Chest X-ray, PA view. Patient: 66 years old, sex M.
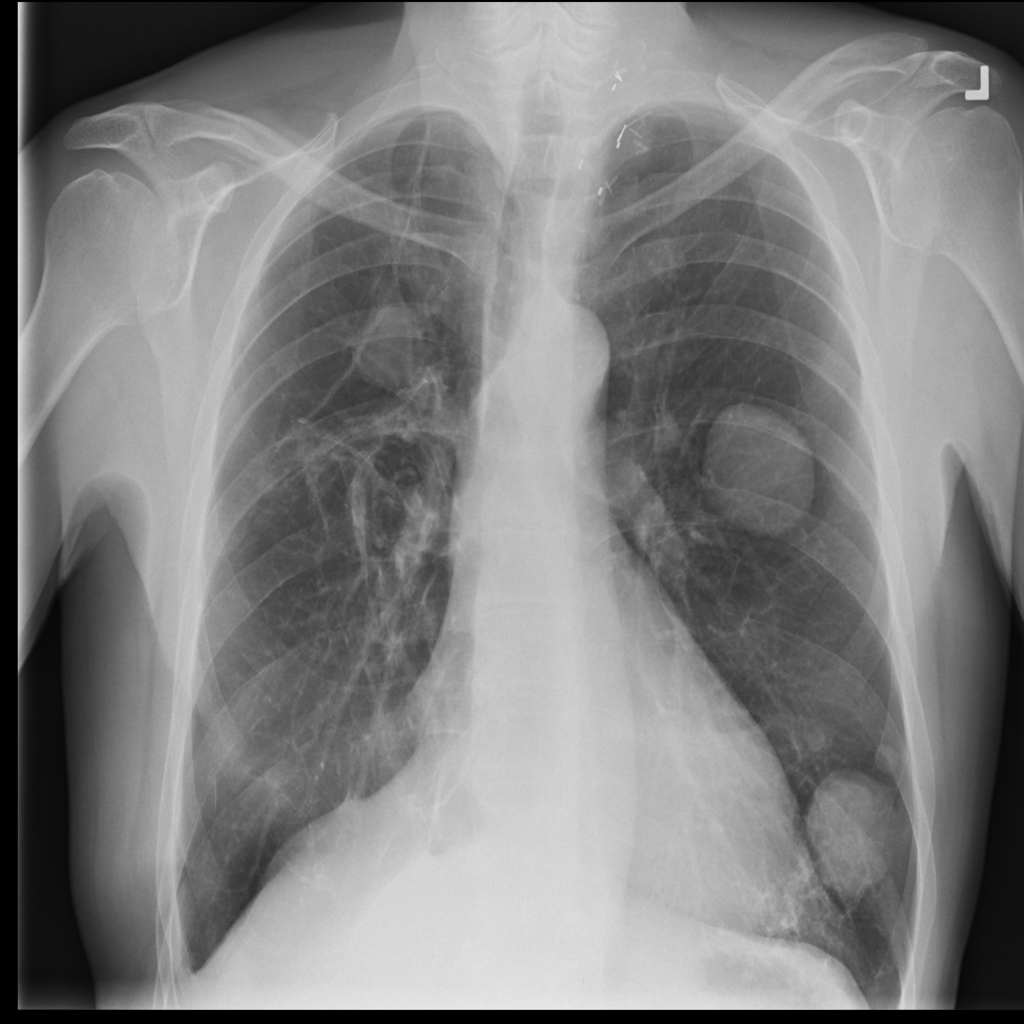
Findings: Pneumothorax